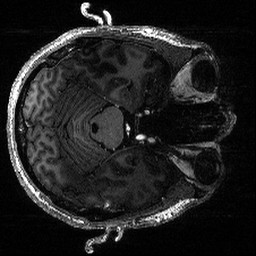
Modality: T1w
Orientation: axial
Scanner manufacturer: siemens
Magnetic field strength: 6.98 T
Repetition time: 2.82 s
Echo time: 0.00282 s